Question: Count the number of objects in the diagram.
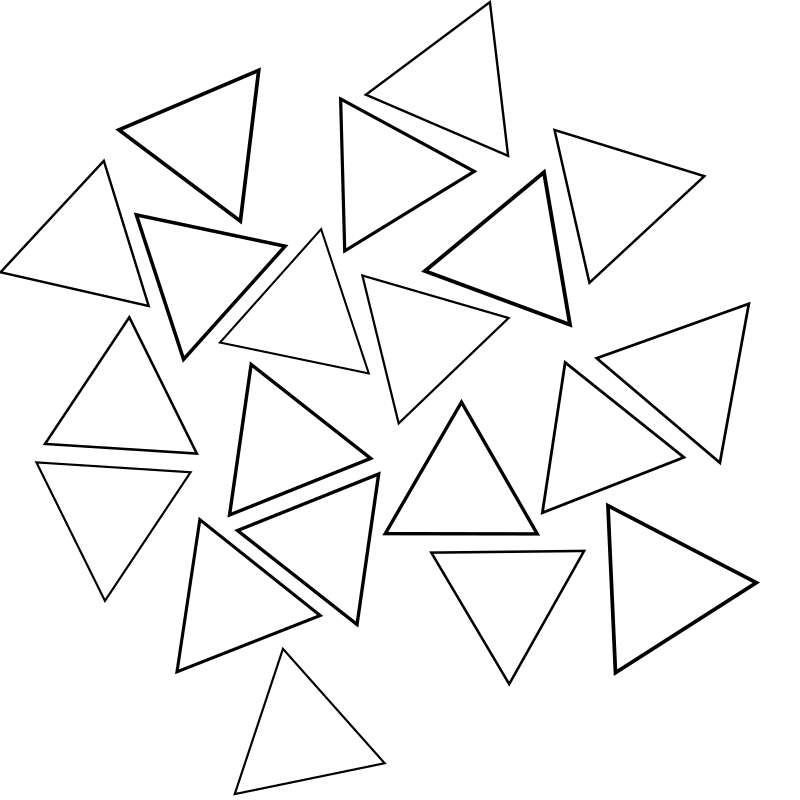
Answer: 20